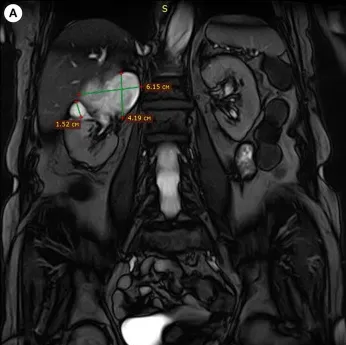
MRI of the patient's abdominal cavity (without contrast). (A) In the upper pole of the right kidney, the lesion of an irregular shape and inhomogeneous structure was connected with the pelvicalyceal system, coronal projection, SSFP mode.
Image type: radiology (mri)